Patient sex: M
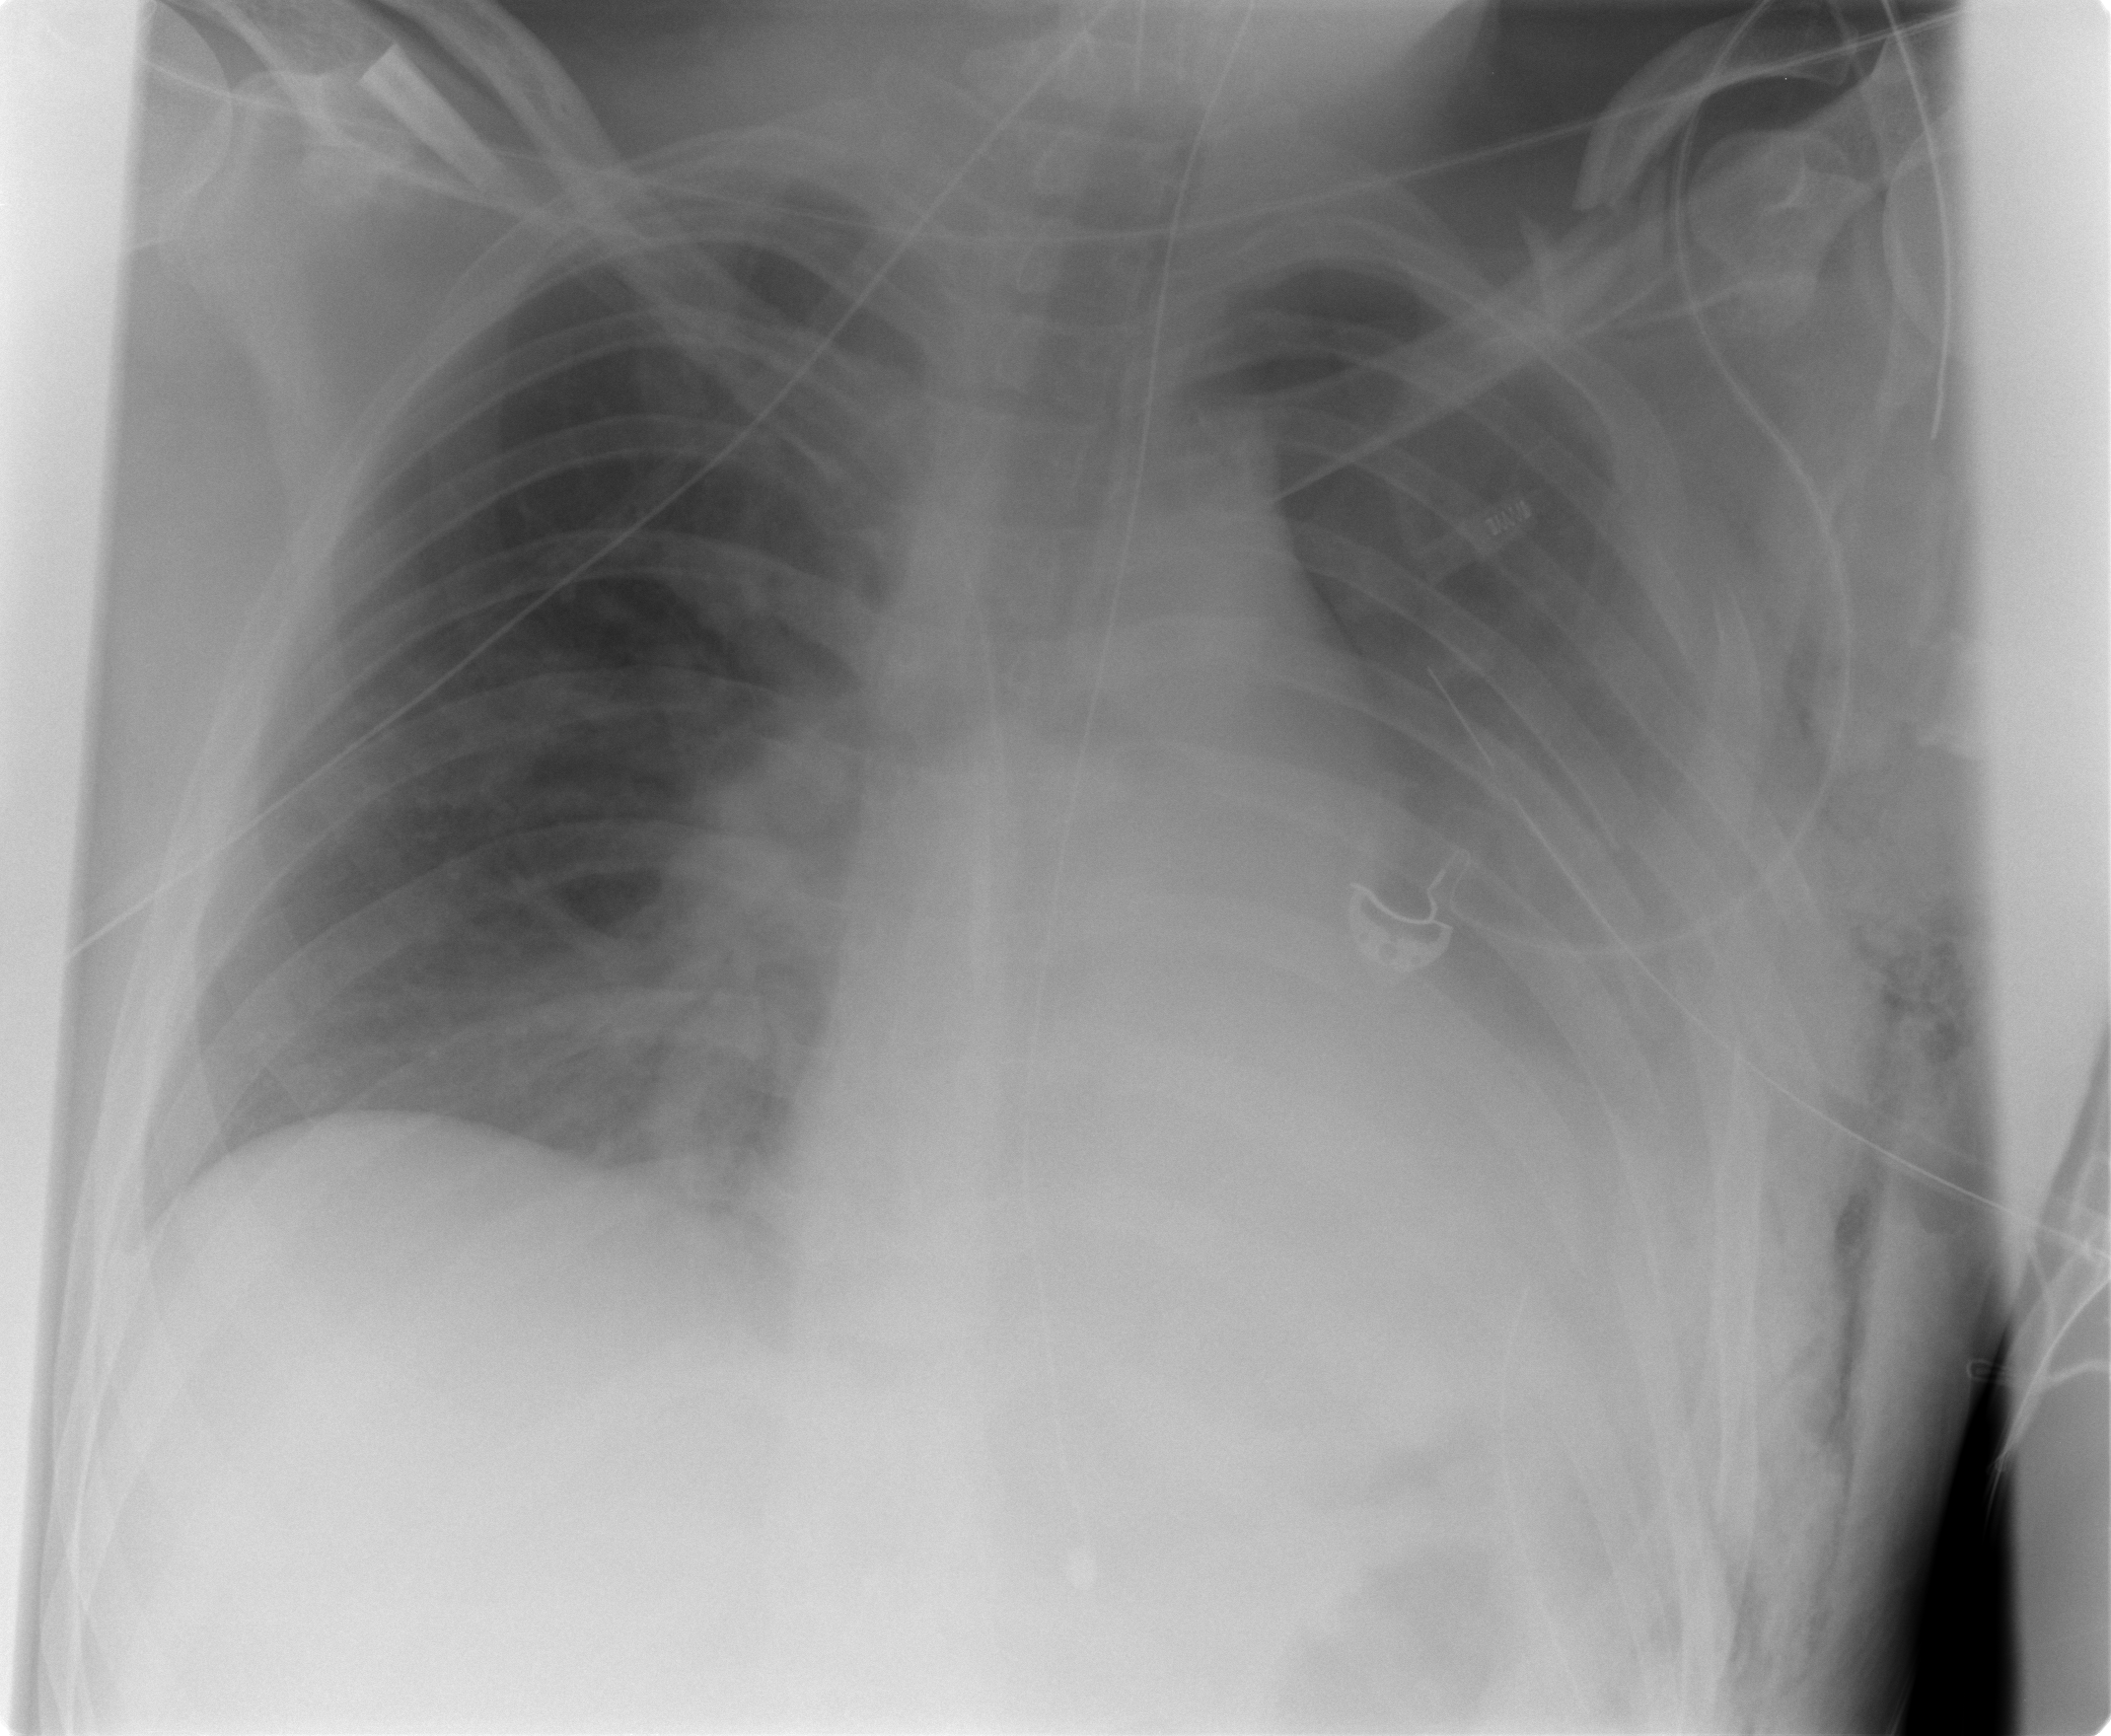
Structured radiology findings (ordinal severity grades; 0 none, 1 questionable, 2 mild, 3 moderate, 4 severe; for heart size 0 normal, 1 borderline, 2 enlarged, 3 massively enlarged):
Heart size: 0
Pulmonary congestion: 2
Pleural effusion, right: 0
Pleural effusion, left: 3
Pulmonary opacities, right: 1
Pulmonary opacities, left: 0
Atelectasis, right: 0
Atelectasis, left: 4